Field crop: tomato
Growth stage: 2
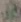
Species: solanum